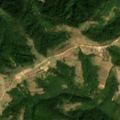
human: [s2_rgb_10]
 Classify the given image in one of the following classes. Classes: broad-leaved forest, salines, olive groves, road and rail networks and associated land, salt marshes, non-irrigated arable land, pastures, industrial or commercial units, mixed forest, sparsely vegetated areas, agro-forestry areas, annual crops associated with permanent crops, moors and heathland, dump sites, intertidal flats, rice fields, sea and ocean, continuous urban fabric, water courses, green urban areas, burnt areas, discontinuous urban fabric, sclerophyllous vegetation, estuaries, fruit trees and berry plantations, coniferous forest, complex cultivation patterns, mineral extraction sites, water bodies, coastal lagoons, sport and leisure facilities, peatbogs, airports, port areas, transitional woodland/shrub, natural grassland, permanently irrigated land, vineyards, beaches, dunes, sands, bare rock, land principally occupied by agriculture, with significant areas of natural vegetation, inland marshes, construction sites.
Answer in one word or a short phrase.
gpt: complex cultivation patterns, broad-leaved forest